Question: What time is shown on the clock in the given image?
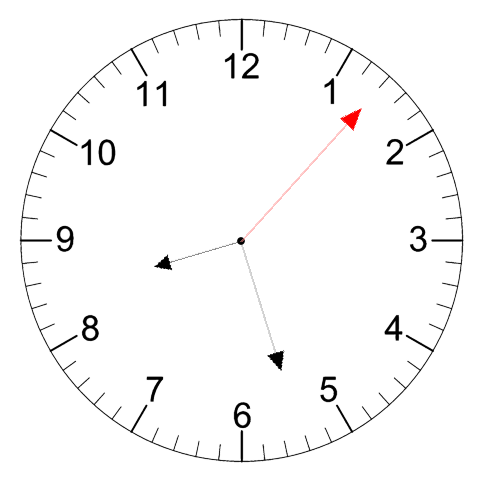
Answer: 08:27:07